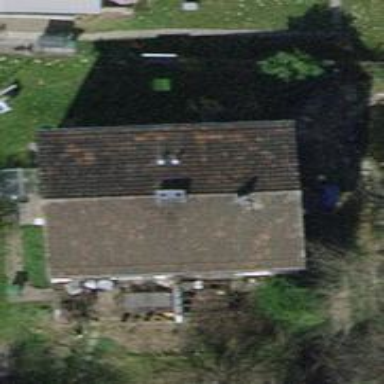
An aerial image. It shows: Terrace building.